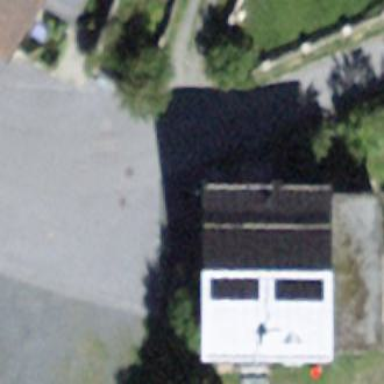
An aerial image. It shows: Building with gabled roof.